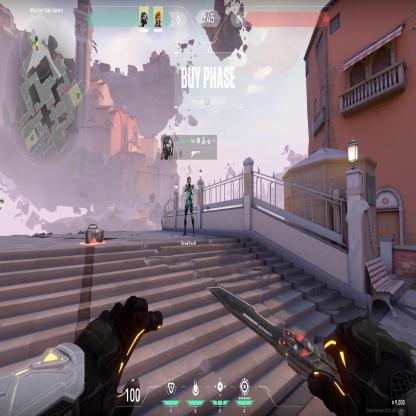
Label: dropped spike ; teammate